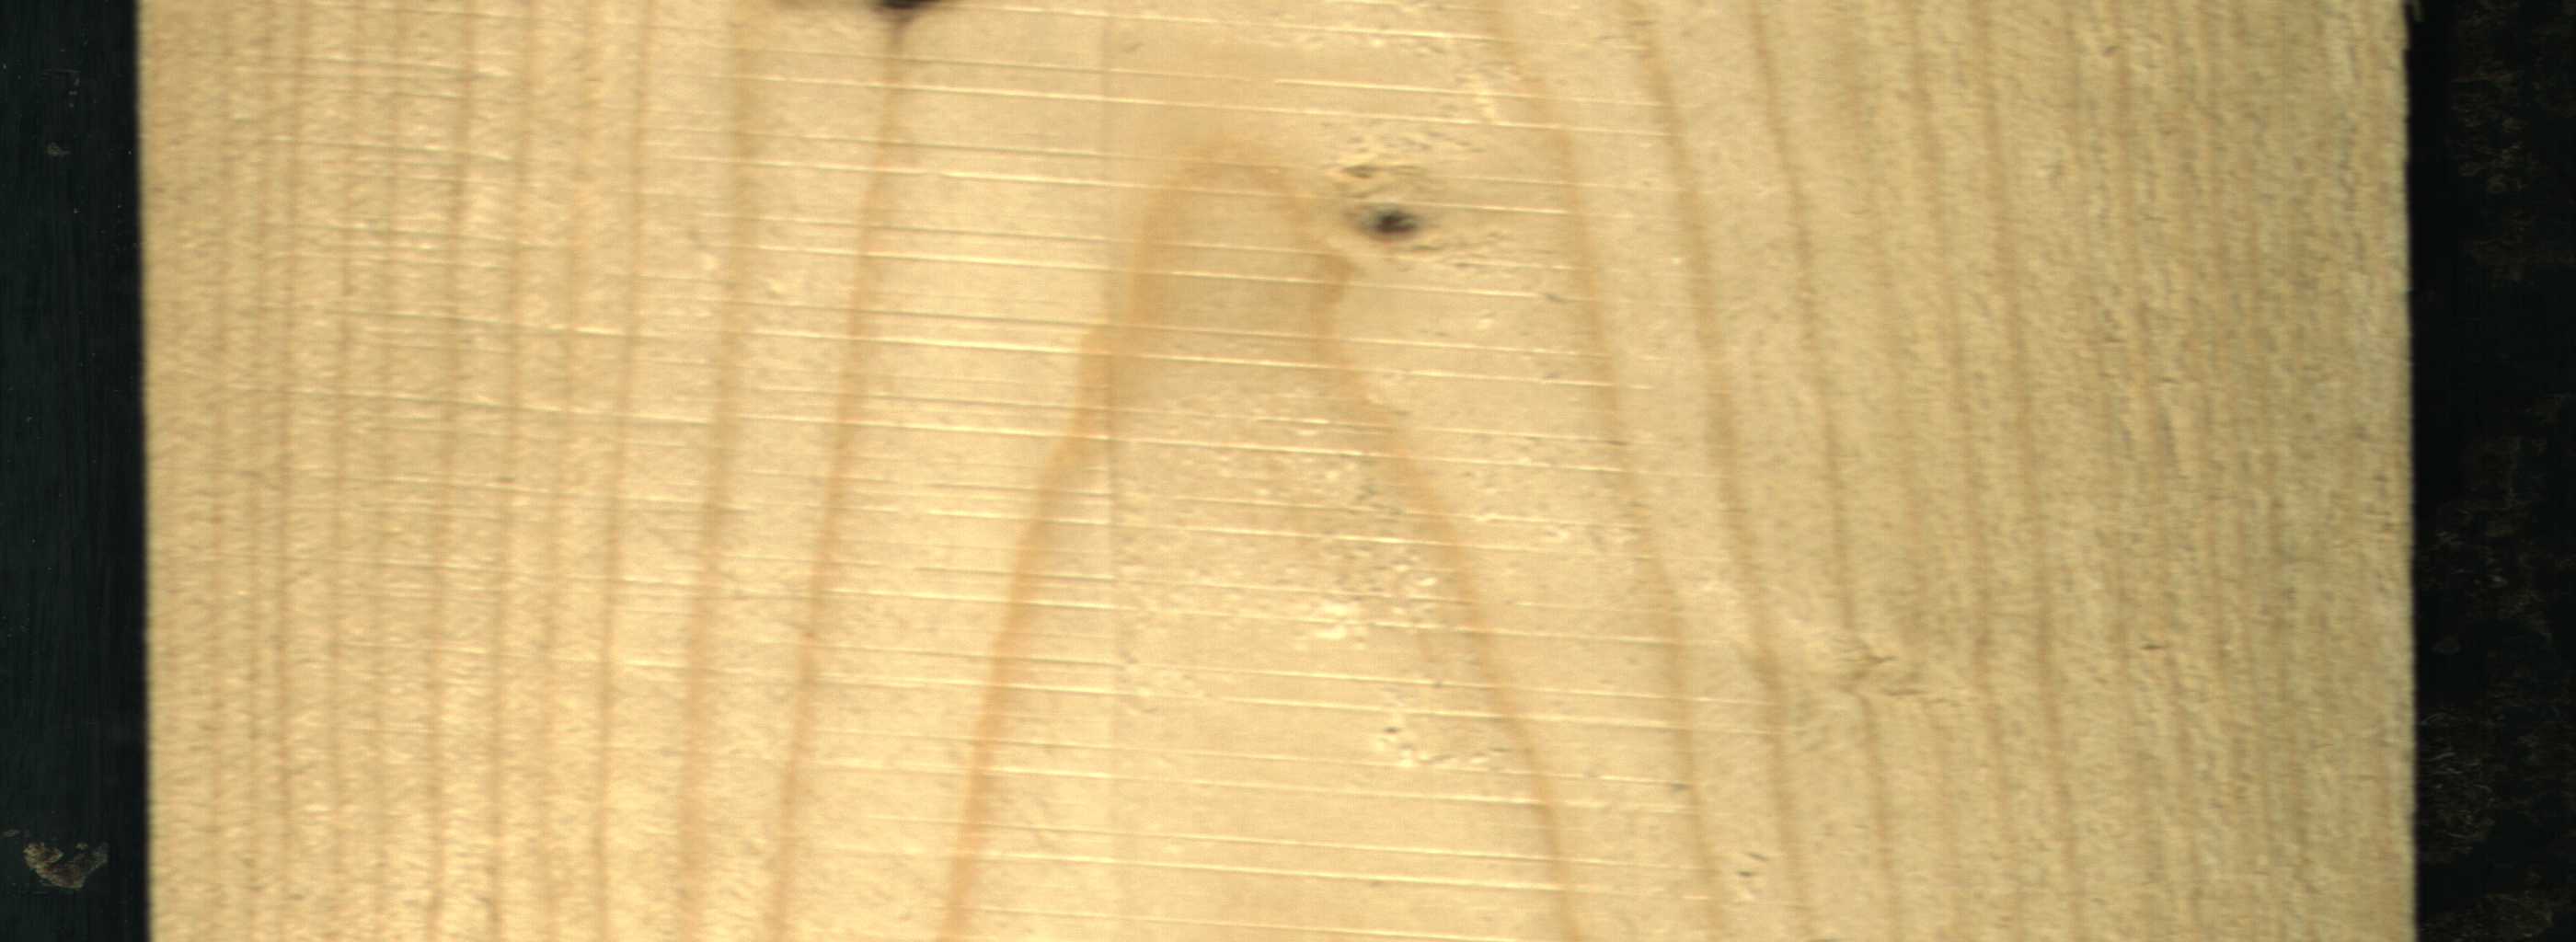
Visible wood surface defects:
Dead_Knot
Live_Knot